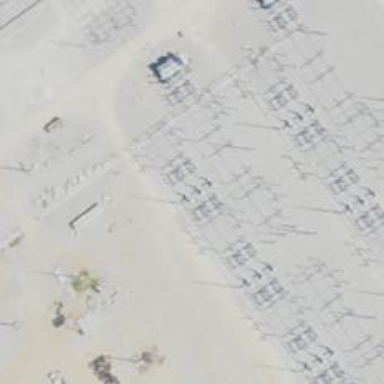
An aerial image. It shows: Switch used for power control.